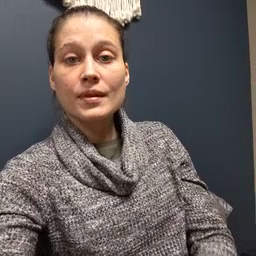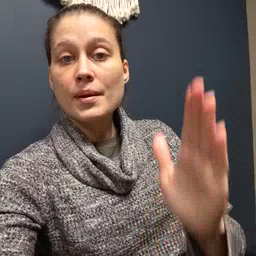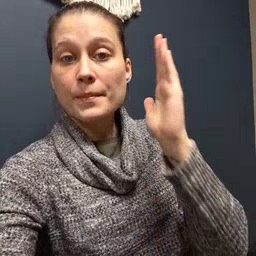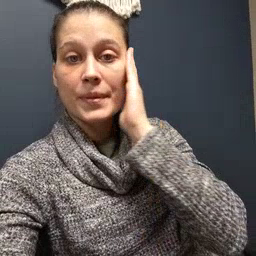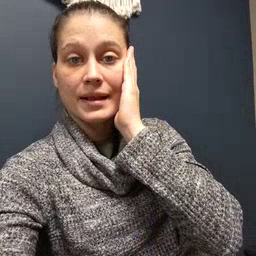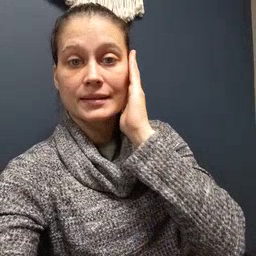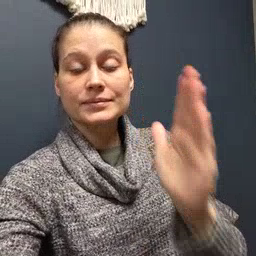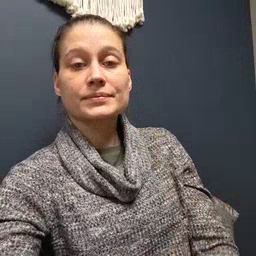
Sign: bed